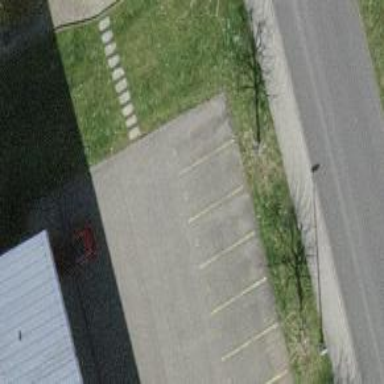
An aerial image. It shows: Set of steps on the road.